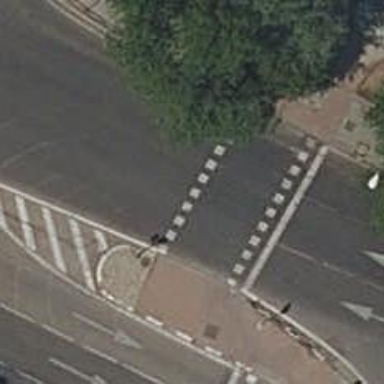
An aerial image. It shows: Road with traffic signals at the crossing.